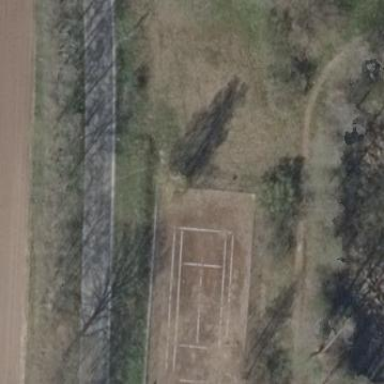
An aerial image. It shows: Tennis court.